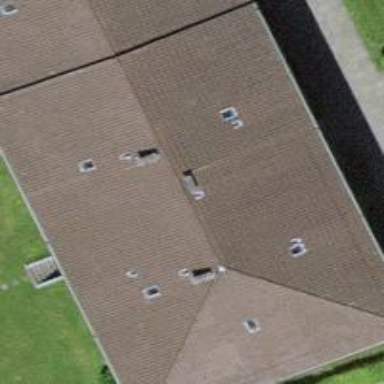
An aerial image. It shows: Gabled roof on residential building.